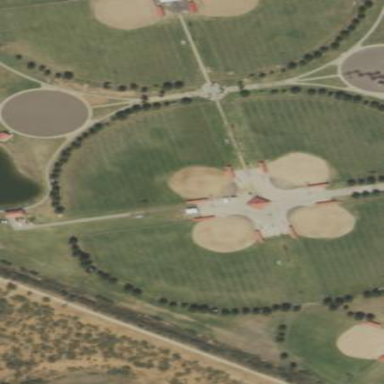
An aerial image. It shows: Baseball pitch for leisure land.